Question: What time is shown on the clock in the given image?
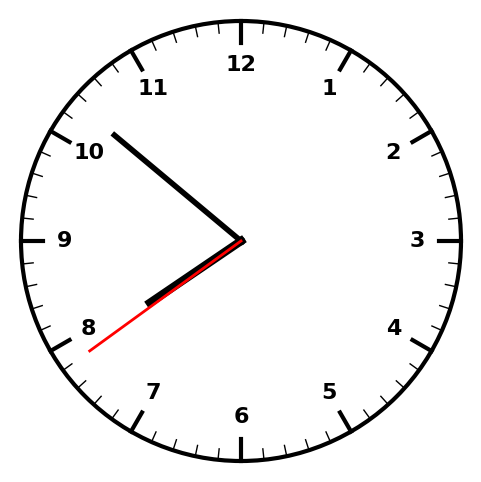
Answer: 07:51:39